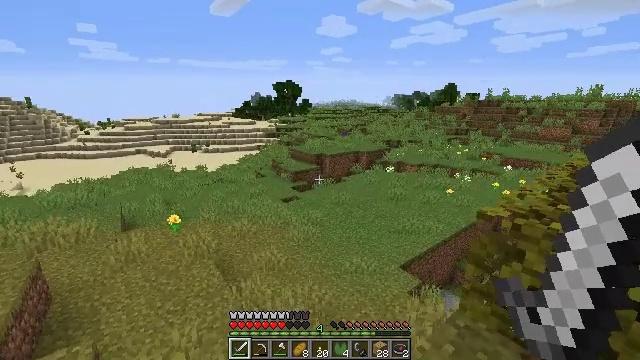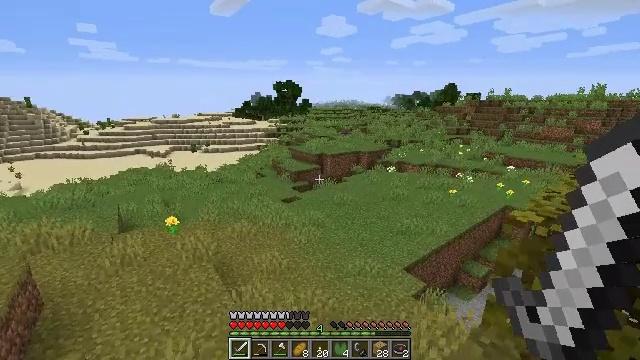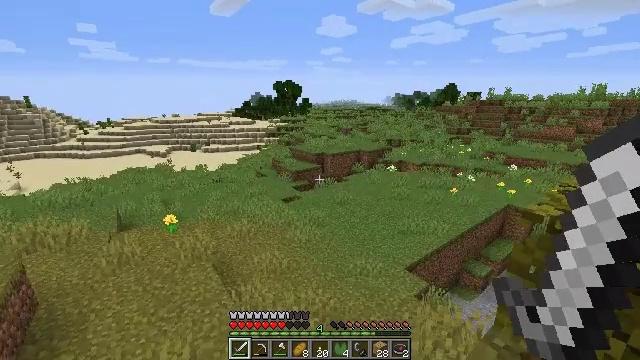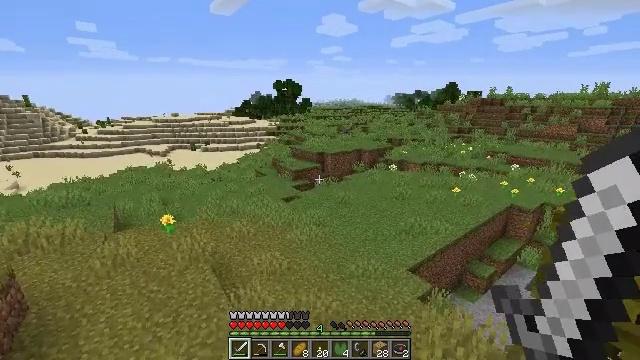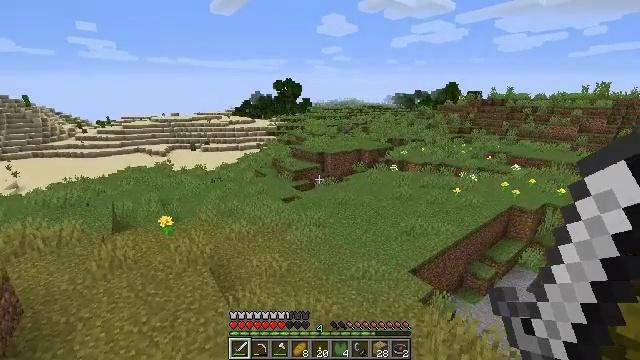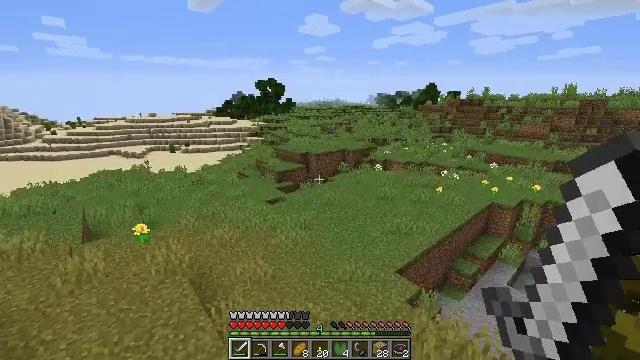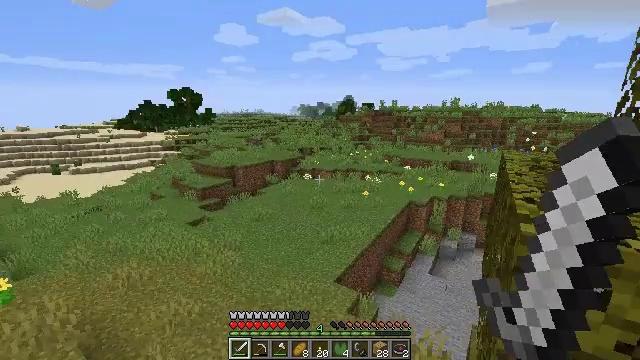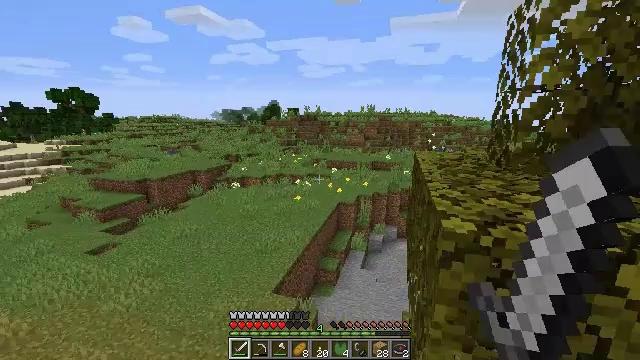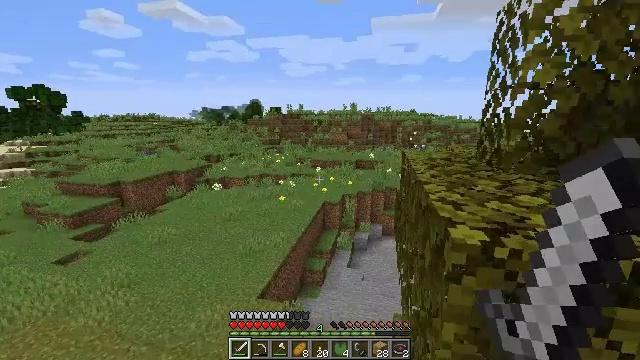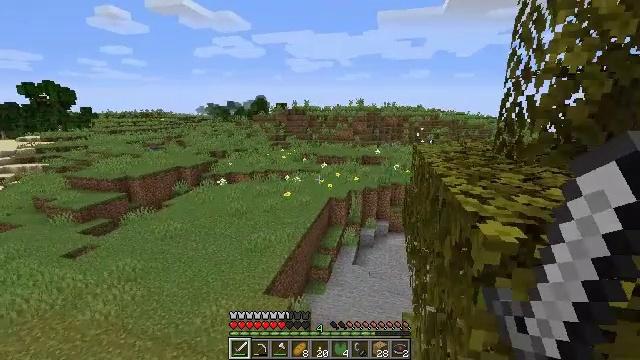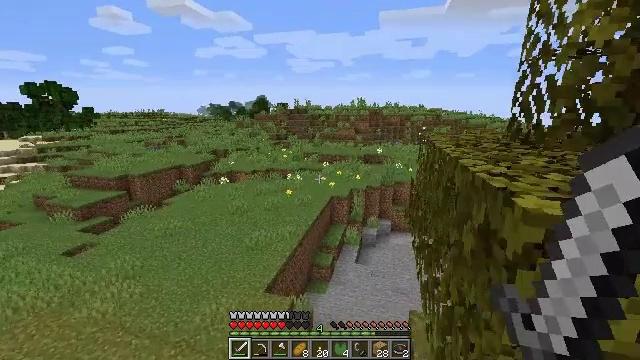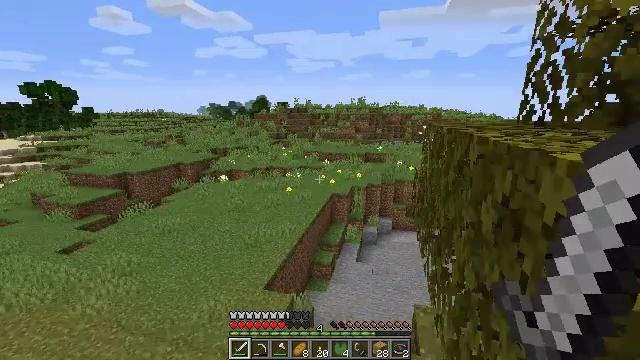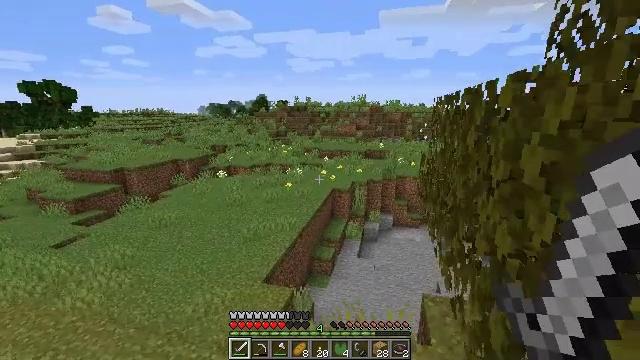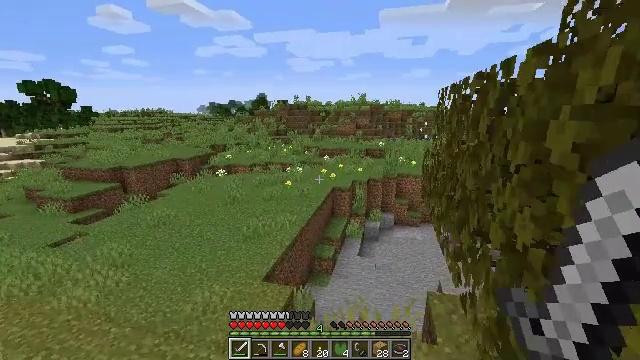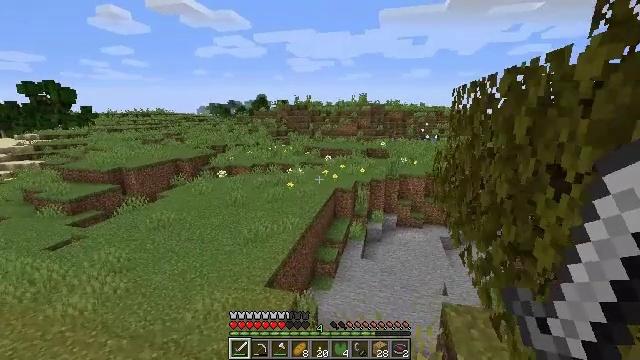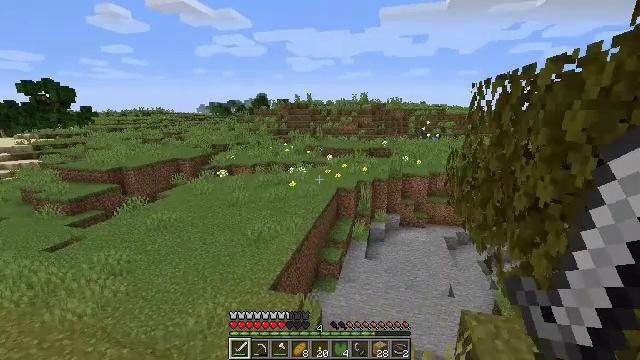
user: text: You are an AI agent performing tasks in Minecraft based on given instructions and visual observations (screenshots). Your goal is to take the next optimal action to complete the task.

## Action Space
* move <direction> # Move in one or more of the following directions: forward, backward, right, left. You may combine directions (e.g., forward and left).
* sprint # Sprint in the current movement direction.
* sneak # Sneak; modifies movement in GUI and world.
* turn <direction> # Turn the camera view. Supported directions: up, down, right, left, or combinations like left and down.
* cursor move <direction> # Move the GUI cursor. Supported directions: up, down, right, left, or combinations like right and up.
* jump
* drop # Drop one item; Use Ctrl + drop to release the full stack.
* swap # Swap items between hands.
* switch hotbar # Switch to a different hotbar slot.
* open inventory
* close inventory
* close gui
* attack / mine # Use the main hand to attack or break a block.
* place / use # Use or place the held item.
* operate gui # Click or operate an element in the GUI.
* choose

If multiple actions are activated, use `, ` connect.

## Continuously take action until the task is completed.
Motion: motion action
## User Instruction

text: Remove a lily pad from the inventory.
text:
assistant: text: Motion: move forward
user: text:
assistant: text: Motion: move forward
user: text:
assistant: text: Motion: move forward
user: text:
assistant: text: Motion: move forward
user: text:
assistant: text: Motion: move forward, turn right
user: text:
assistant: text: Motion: move forward, turn right and up
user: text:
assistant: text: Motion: move forward, turn right and up
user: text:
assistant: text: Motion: move forward, turn right
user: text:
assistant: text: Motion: move forward, turn left
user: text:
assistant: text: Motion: move forward
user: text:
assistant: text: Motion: move forward
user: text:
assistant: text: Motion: move forward
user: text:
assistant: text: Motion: move forward and move left
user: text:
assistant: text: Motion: move forward and move left
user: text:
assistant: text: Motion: move forward and move left
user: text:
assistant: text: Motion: move forward and move left
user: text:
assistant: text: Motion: move forward and move left
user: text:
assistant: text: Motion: move forward and move left
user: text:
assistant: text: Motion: move forward and move left
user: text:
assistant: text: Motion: move forward and move left
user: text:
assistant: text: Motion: move forward and move left
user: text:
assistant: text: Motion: move forward and move left
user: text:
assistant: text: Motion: move forward and move left
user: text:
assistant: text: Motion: move forward and move left, turn right
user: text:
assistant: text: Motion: move forward and move left, turn right and up
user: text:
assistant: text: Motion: move forward and move left, turn right
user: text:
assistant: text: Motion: move forward and move left
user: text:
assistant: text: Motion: move forward and move left
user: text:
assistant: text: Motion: move forward and move left
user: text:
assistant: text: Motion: move forward and move left